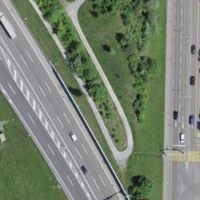
EUNIS habitat code: 57
Species observed at this site:
Fragaria moschata
Cupido minimus
Centaurea scabiosa
Salvia pratensis
Anthyllis vulneraria